Aerial crown-view tile of a tropical tree (Barro Colorado Island, Panama), acquired 20250317:
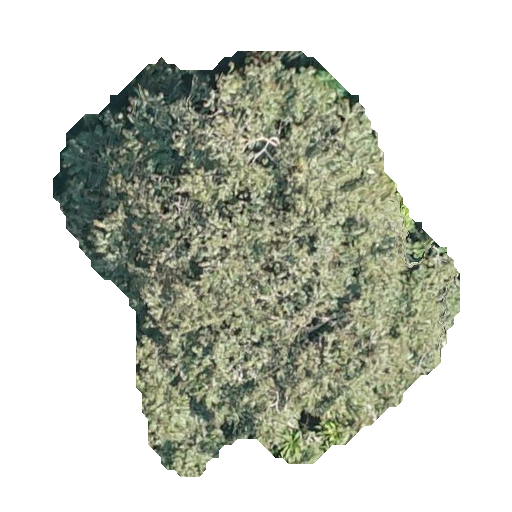
Species: Luehea seemannii
GBIF accepted scientific name: Luehea seemannii
Crown area: 171.849 m²